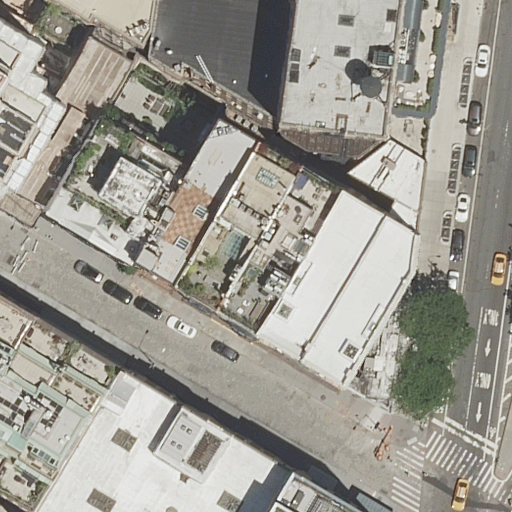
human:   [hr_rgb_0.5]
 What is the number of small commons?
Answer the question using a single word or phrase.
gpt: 1

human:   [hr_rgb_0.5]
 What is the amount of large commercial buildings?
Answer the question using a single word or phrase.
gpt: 0

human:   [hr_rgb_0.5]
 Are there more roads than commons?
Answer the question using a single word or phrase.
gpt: yes

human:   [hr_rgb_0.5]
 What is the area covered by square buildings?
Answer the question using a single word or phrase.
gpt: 0m2

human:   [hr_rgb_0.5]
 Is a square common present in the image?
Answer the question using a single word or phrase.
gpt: no

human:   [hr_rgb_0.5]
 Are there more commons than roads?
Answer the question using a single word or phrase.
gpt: no

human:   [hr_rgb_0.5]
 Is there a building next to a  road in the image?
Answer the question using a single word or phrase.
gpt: yes

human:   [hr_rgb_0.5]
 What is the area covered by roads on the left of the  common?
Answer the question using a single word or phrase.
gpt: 0m2

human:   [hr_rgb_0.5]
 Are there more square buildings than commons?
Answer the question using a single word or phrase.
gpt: no

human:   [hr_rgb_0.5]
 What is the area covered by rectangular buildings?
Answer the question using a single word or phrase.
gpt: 4886m2

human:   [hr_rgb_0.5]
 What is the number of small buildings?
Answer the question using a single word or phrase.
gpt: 3

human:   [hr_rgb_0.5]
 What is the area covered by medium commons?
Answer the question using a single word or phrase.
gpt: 0m2

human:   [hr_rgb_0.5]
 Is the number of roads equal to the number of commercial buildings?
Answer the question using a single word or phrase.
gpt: no

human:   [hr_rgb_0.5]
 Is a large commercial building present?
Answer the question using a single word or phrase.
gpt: no

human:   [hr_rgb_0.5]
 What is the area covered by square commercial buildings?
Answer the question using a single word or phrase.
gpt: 0m2

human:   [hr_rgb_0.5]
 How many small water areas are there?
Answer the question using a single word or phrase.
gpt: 0

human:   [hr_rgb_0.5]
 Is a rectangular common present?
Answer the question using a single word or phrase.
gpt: yes

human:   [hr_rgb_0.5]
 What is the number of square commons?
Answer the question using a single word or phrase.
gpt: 0

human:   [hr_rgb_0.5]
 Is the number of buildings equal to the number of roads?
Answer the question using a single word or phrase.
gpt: no

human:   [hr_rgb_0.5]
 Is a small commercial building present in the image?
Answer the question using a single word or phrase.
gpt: no

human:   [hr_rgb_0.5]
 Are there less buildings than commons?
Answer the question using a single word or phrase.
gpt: no

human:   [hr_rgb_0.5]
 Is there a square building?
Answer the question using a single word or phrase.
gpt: no

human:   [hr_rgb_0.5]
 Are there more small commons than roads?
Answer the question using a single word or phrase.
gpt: no

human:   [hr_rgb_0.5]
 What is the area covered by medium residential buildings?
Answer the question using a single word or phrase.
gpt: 3739m2

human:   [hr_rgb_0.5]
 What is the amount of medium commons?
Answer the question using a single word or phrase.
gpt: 0

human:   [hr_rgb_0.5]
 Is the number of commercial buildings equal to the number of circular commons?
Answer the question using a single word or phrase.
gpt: yes

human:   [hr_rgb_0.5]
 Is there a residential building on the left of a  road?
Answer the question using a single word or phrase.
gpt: yes

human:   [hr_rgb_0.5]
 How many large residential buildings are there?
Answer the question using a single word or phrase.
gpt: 3

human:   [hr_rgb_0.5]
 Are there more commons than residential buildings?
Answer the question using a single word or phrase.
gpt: no

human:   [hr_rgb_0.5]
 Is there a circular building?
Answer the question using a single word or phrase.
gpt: no

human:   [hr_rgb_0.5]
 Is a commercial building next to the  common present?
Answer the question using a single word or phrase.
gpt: no

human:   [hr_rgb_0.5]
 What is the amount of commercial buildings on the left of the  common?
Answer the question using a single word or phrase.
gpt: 0

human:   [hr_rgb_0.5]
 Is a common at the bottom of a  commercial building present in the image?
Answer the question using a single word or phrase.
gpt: no

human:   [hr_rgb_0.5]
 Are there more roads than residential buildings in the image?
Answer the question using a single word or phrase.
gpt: no

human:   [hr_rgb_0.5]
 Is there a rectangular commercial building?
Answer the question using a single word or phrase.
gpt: no

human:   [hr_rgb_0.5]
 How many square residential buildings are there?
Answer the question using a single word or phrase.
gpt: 0